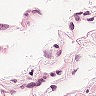
Metastatic tissue present: no